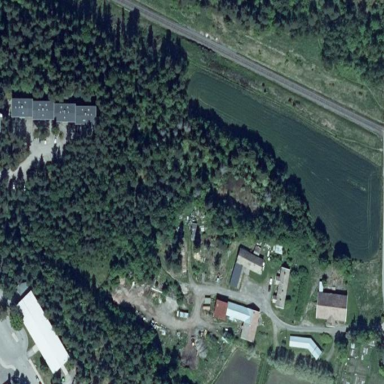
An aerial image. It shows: Farmyard area.